Question: Especially while I am working css sprites for my html mock ups, I am using Paint.Net to focus on selected icon and read left and top and also width and height pixel values. So I can use them in my CSS class.
Is there easy way to copy left and top values into my clipboard and I do not need to manually type every time?
Here is SS for my issue;

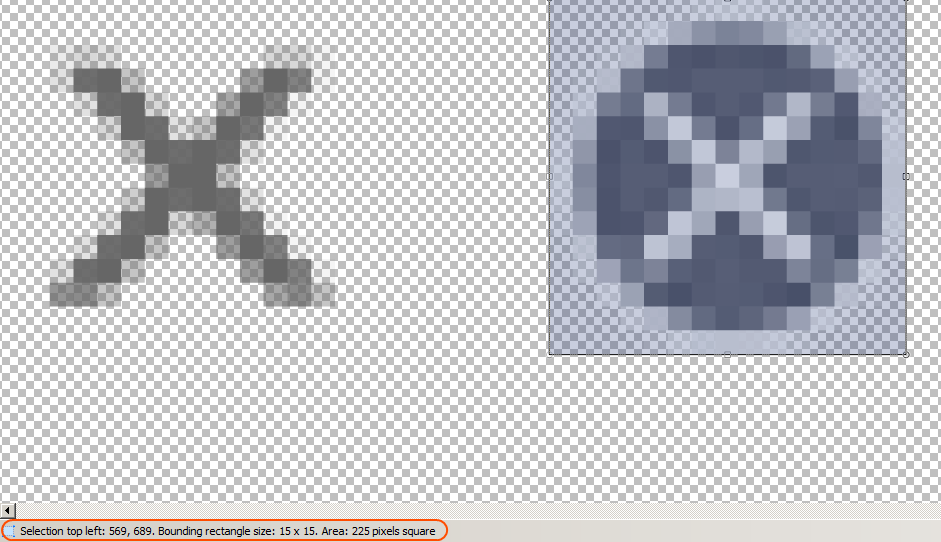
Answer: Sorry, currently it is not possible.
I've tried to write a plugin for you, that copies mouse coordinates to clipboard, or show appropriate Messagebox, but it isn't possible as plugins cannot use C# 'using' keyword.
You can write to paint.net authors for your feature request- it would be very easy for them to add to the program
Anyway, the code would look like:
'''
#region UICode
bool Amount1 = true; // [0,1] Copy to clipboard
bool Amount2 = false; // [0,1] Show popup
#endregion
void Render(Surface dst, Surface src, Rectangle rect)
{
Rectangle selection = EnvironmentParameters.GetSelection(src.Bounds).GetBoundsInt();
int a = System.Windows.Forms.Cursor.Position.X;
// or int a = Selection.Left;
int b = System.Windows.Forms.Cursor.Position.Y;
// or int b = Selection.Top;
if (Amount1)
{
Clipboard.SetText(a.ToString() + ", " + b.ToString());
}
if (Amount2)
{
MessageBox.Show(a.ToString() + ", " + b.ToString());
}
}
'''